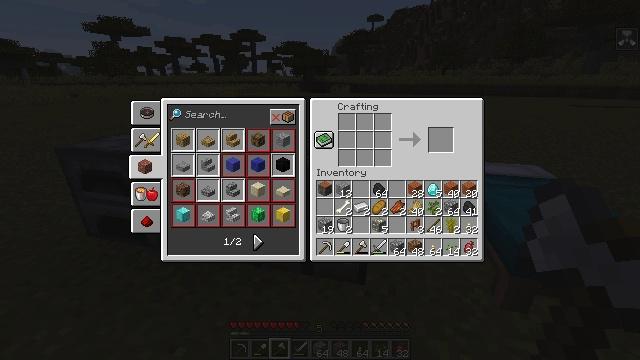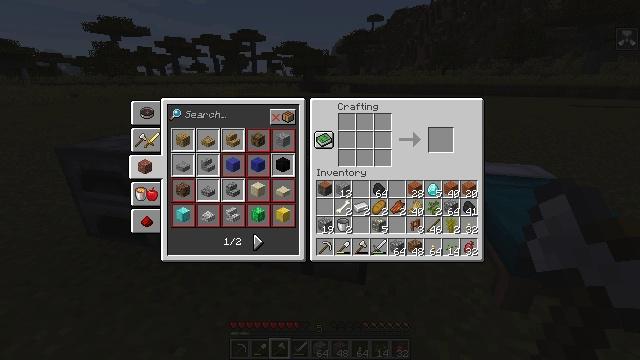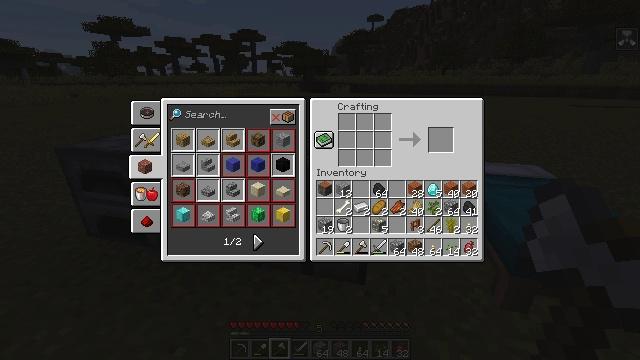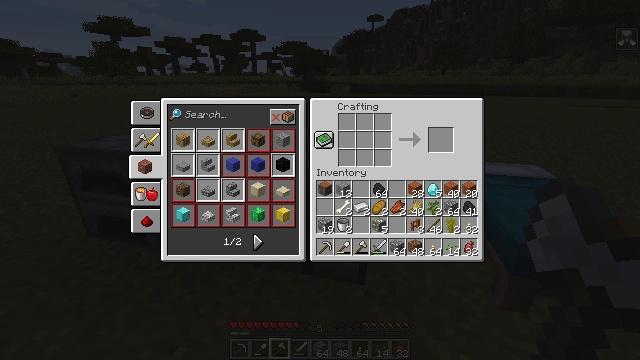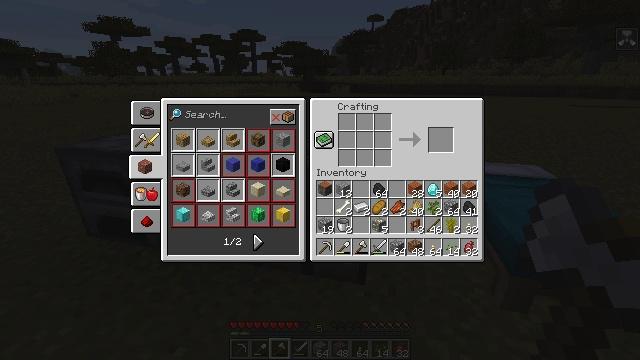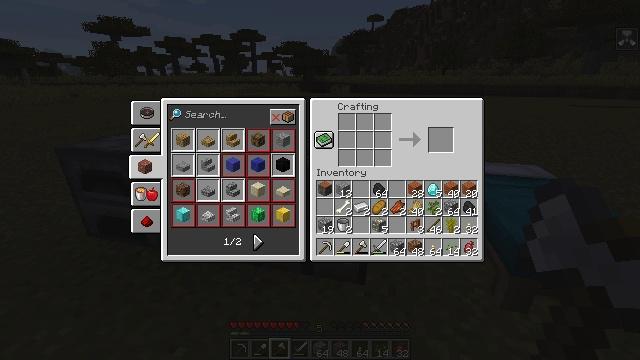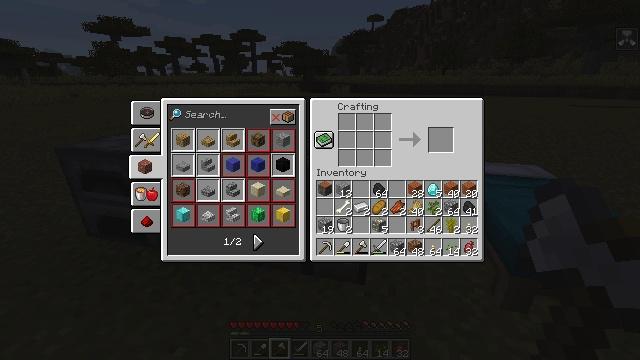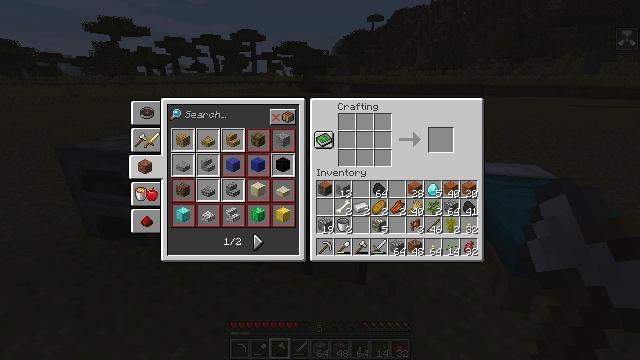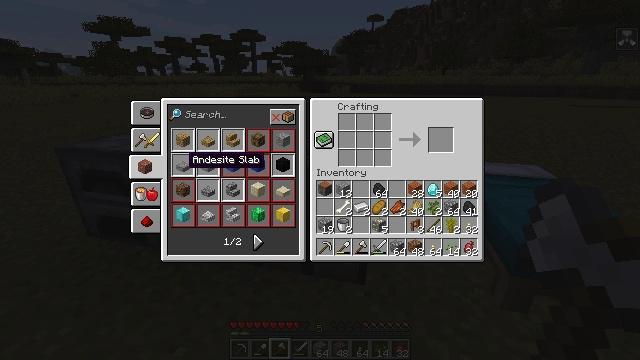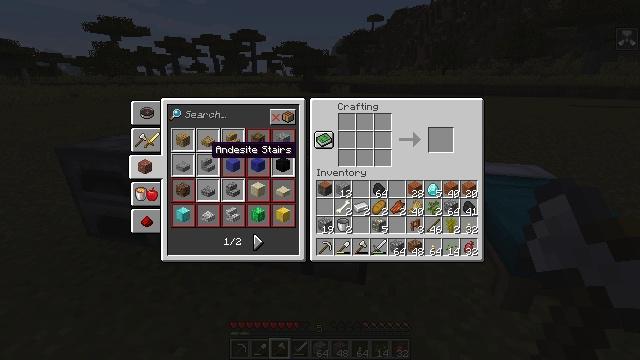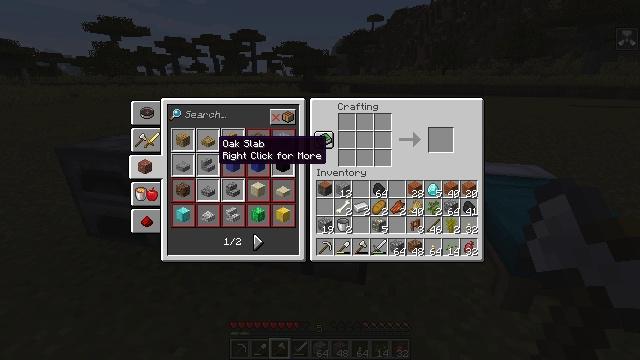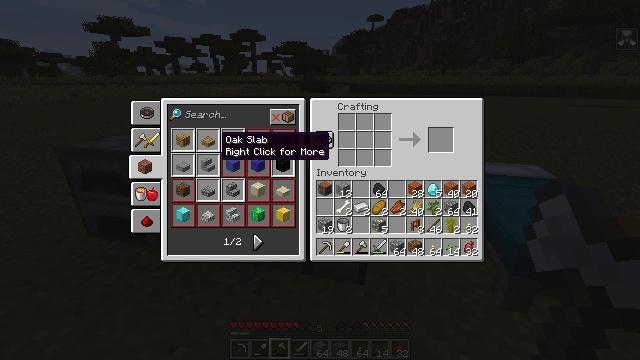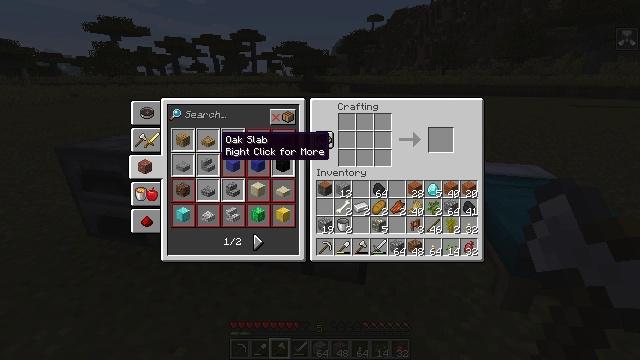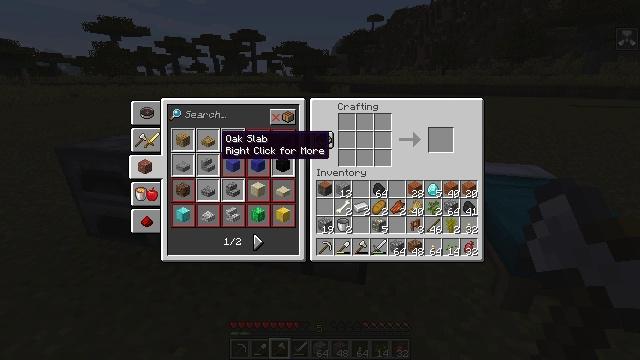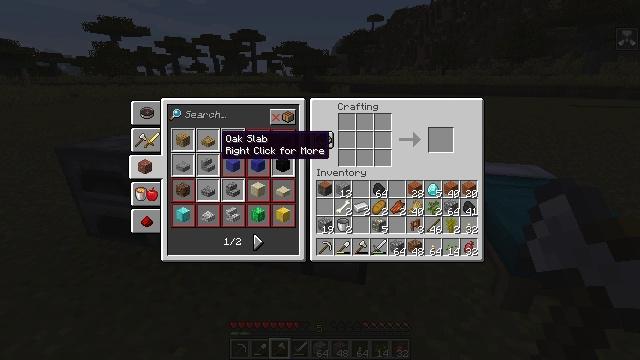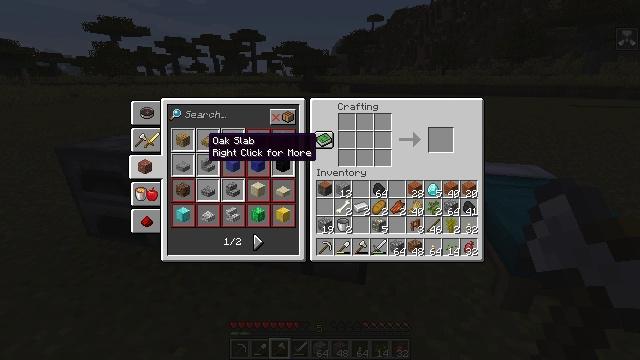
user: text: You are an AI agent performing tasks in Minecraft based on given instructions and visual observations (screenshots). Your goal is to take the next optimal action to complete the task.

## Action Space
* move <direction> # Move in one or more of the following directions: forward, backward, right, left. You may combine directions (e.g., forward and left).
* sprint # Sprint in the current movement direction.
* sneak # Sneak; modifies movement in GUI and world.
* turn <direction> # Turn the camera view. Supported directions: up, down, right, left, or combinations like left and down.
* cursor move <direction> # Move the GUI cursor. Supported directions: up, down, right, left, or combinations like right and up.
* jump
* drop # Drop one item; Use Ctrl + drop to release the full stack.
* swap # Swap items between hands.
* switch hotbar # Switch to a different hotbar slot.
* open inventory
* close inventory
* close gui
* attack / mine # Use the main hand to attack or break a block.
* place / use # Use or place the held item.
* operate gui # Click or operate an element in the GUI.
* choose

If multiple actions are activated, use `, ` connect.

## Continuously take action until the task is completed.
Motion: motion action
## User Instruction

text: Craft some sticks and acacia wood into an acacia fence.
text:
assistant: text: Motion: no_op
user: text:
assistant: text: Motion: no_op
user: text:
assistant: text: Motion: no_op
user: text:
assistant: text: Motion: no_op
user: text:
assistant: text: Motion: no_op
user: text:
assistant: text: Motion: no_op
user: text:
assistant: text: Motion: cursor move right
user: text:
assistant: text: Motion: cursor move right and up
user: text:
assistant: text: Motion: cursor move right and up
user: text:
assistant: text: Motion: cursor move right
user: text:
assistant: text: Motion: no_op
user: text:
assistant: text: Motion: no_op
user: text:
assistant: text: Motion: no_op
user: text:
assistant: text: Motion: no_op
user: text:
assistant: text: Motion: cursor move left
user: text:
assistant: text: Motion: cursor move left and down
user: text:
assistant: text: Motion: cursor move left and down
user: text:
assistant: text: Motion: cursor move down
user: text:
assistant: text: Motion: no_op
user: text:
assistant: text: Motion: no_op
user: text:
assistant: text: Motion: no_op
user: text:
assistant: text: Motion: operate gui
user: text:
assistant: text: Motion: operate gui
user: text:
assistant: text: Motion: operate gui
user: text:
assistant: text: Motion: no_op
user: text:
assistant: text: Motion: no_op
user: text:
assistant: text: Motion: no_op
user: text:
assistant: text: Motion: no_op
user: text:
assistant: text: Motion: no_op
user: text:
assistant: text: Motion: cursor move down